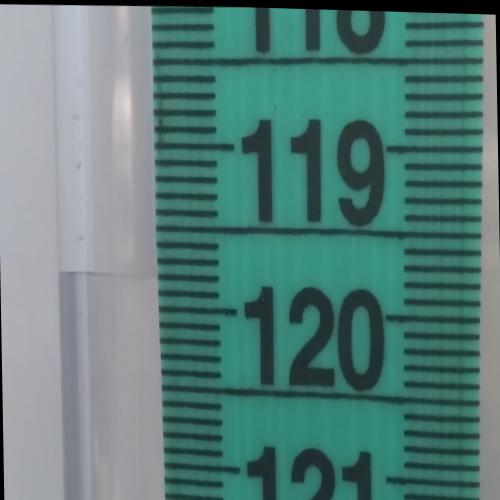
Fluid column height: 119.8 cm